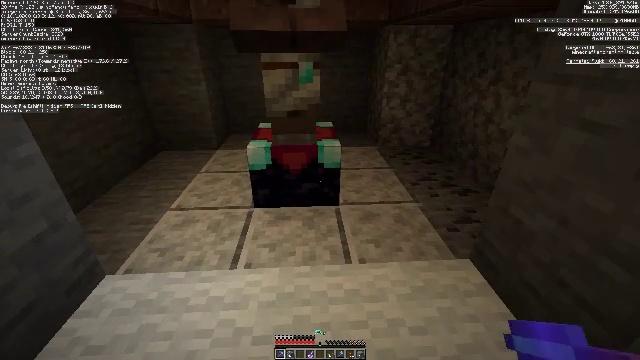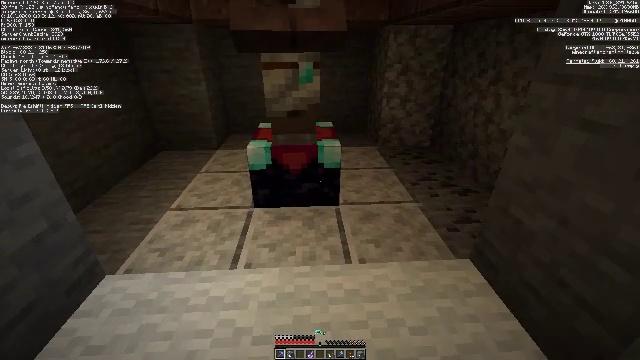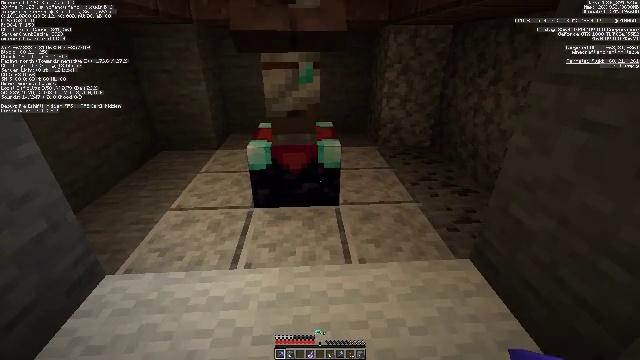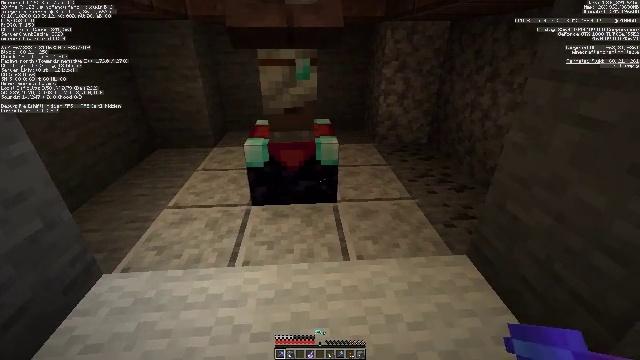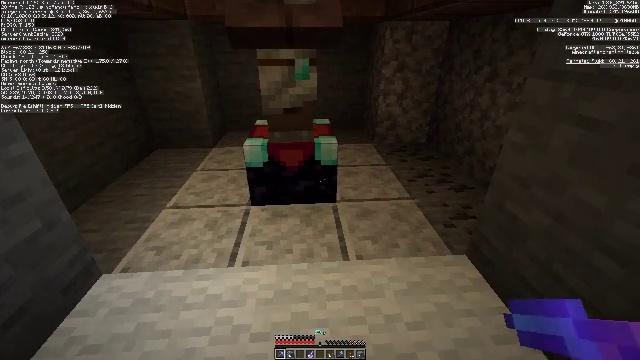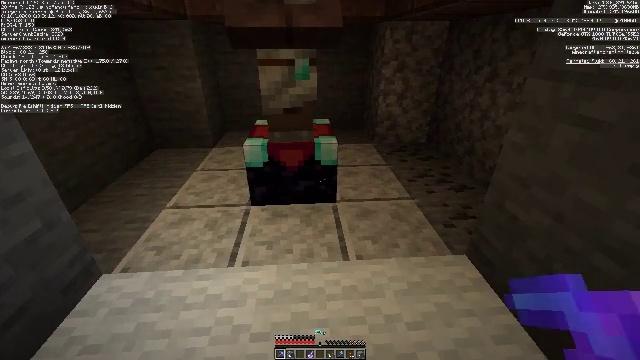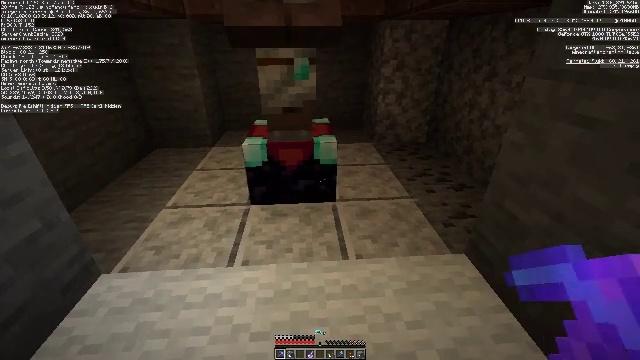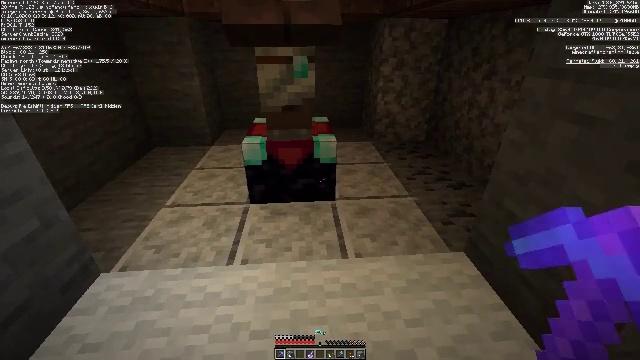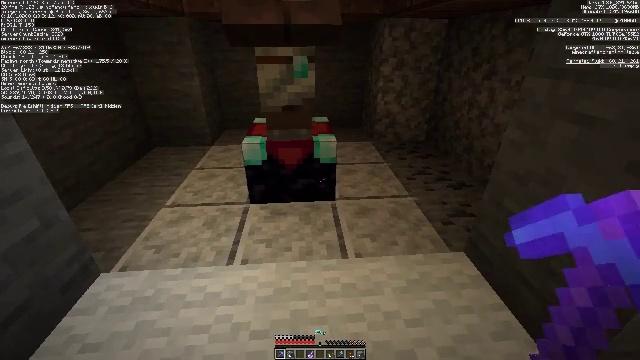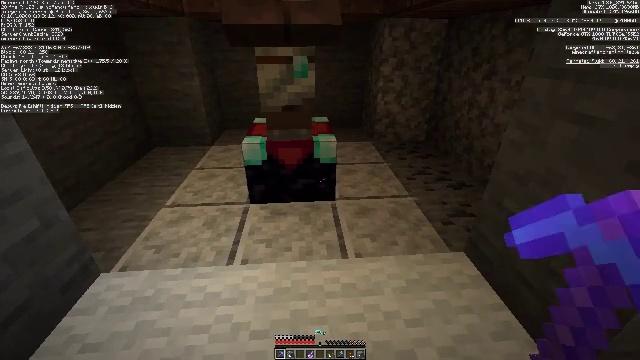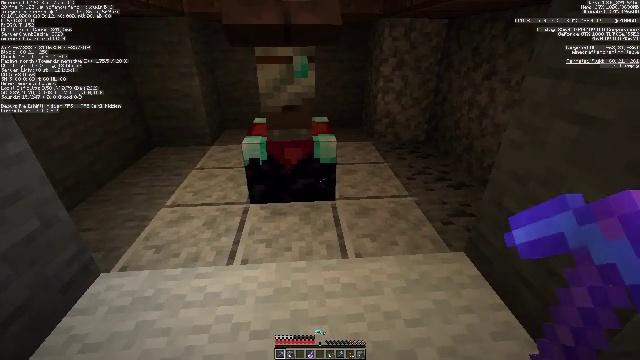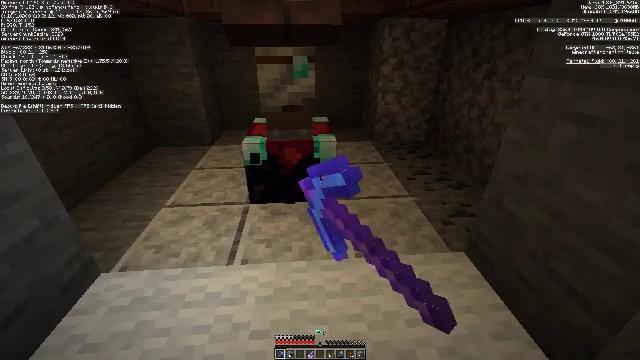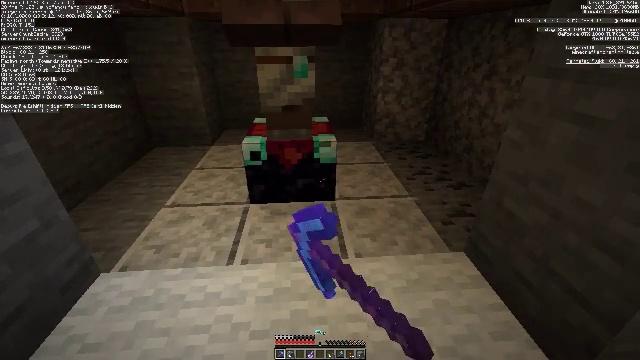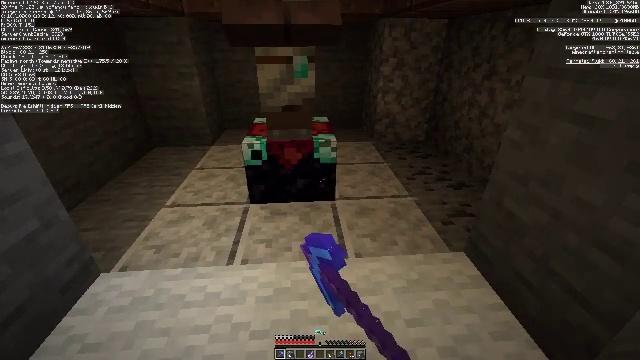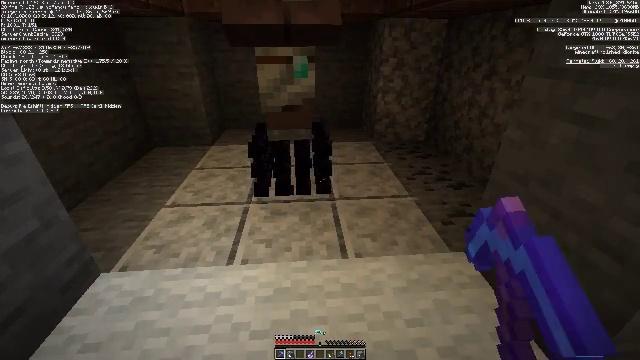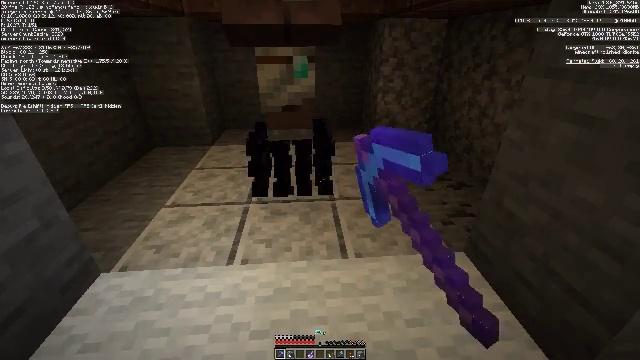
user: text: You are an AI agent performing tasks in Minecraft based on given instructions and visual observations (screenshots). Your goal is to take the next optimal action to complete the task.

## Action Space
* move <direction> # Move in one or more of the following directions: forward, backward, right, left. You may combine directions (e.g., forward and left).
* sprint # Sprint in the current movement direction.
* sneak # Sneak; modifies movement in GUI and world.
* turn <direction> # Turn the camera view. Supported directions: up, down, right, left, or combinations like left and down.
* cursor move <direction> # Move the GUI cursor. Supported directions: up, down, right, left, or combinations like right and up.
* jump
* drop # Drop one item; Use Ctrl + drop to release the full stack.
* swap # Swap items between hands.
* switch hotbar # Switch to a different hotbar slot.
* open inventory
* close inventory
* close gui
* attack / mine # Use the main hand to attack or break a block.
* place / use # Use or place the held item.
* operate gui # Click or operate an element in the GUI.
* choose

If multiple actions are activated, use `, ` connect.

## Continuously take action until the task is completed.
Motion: motion action
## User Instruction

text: Destroy the enchanting table to collect it.
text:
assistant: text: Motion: no_op
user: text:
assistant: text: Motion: no_op
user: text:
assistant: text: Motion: no_op
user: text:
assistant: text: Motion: no_op
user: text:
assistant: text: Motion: no_op
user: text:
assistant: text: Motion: no_op
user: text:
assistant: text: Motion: no_op
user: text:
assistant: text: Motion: no_op
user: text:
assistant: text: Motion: no_op
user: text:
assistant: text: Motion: attack / mine
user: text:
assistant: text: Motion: attack / mine
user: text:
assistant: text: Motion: attack / mine
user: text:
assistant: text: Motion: attack / mine
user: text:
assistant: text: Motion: attack / mine
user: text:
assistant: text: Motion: attack / mine
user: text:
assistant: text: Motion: attack / mine
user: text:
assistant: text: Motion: no_op
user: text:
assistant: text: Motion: no_op
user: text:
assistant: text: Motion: no_op
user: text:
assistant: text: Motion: no_op